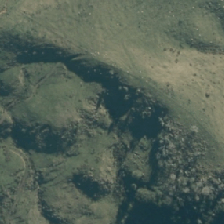
Land cover: broadleaved_indigenous_hardwood